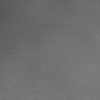
Atmospheric dust classification: dusty